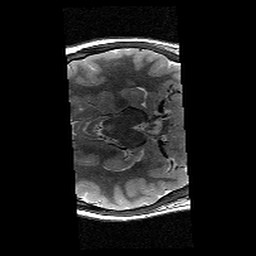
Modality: T2w
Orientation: axial
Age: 12
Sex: female
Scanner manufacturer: siemens
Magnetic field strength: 3 T
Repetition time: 9.23 s
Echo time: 0.067 s